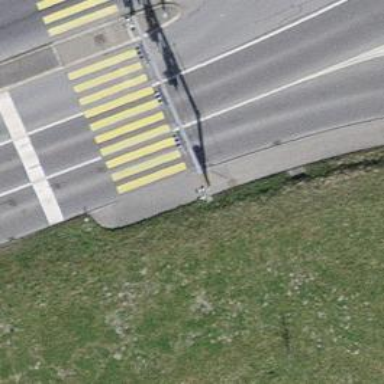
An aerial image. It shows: Zebra crossing controlled by traffic signals with zebra markings.